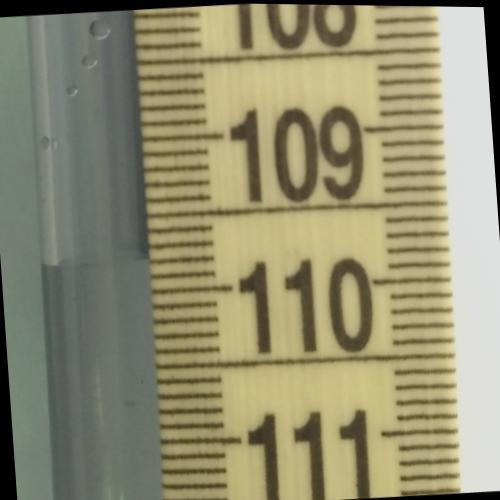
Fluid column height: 109.8 cm